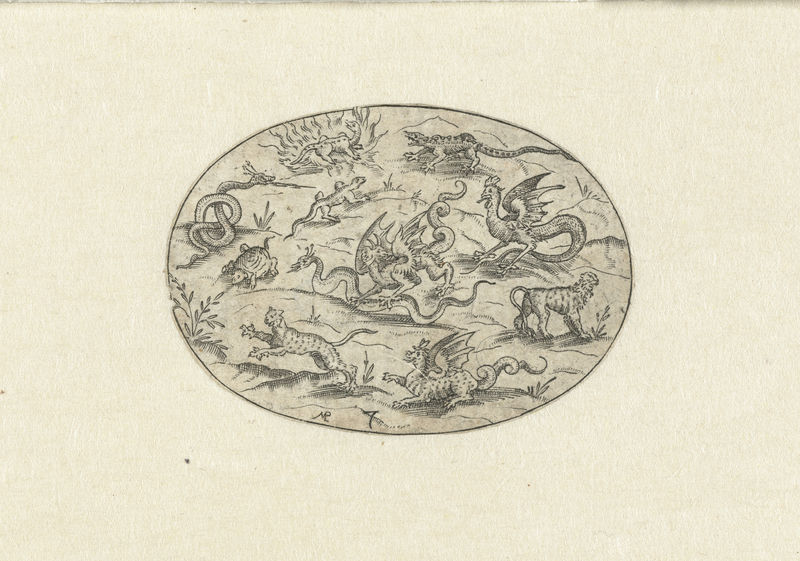
Titel: Ovaal met reptielen, katachtigen en fantasiewezens
Künstler: Martin Pleginck
Standort: Amsterdam
Institution: Rijksmuseum
Schlagwörter: zeichnung, tiere, fight, white, black, old, painting, brown, floor, plant, mythology, hill, hills, trees, grass, drawing, paper, black and white, oval, animals, bird, tail, myth, snakes, drache, scene, mythological, cat, ground, animal, circle, fire, mythical, book, chinese, tiger, dragon, round, lion, creature, wing, mystical, beast, porcelain, serpent, snake, dragons, leopard, lepord, panther, lizard, crocodile, serpents, griff, turtle, mr, creatures, horoscope, reptile, serpant, lizerd, pasther, handrawn, reptle, chinease